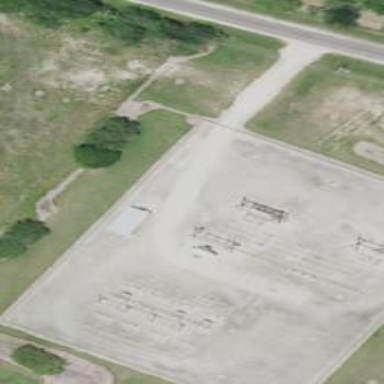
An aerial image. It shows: Power substation with transmission level designation. It is enclosed by fence.